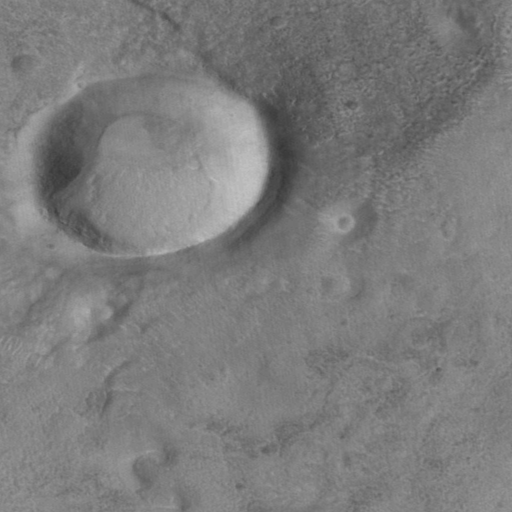
Objects detected: cone